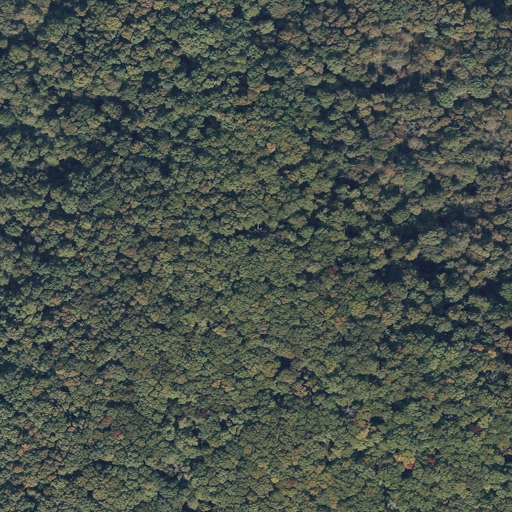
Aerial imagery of mountain in Alabama named Larkin Mountain containing only deciduous forest